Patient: sex F, age 22
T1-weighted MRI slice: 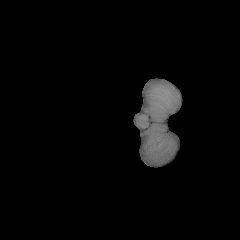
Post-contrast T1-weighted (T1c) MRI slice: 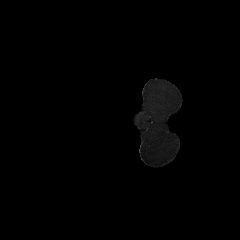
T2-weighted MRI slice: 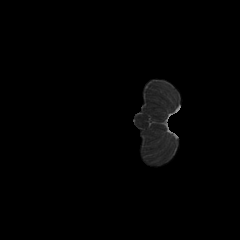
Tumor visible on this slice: no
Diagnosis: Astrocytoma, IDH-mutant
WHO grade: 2